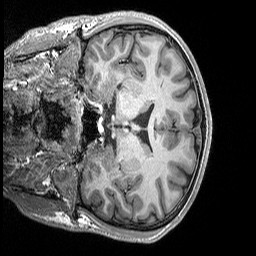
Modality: T1w
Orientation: coronal
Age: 21
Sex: male
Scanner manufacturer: siemens
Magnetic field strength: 3 T
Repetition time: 2.3 s
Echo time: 0.00298 s